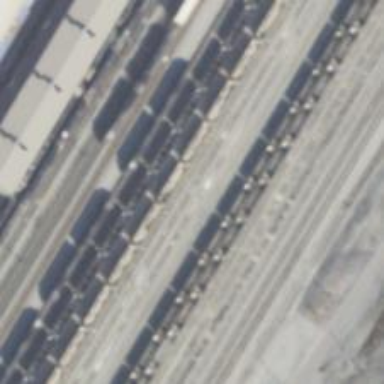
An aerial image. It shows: Railway yard used for storage purposes.